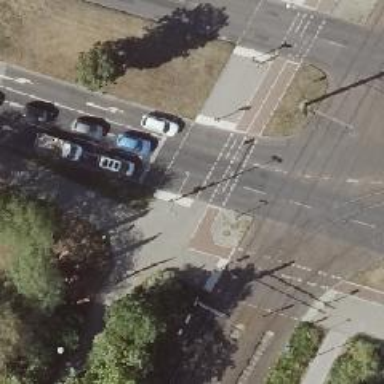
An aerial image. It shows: Road crossing with traffic signals.